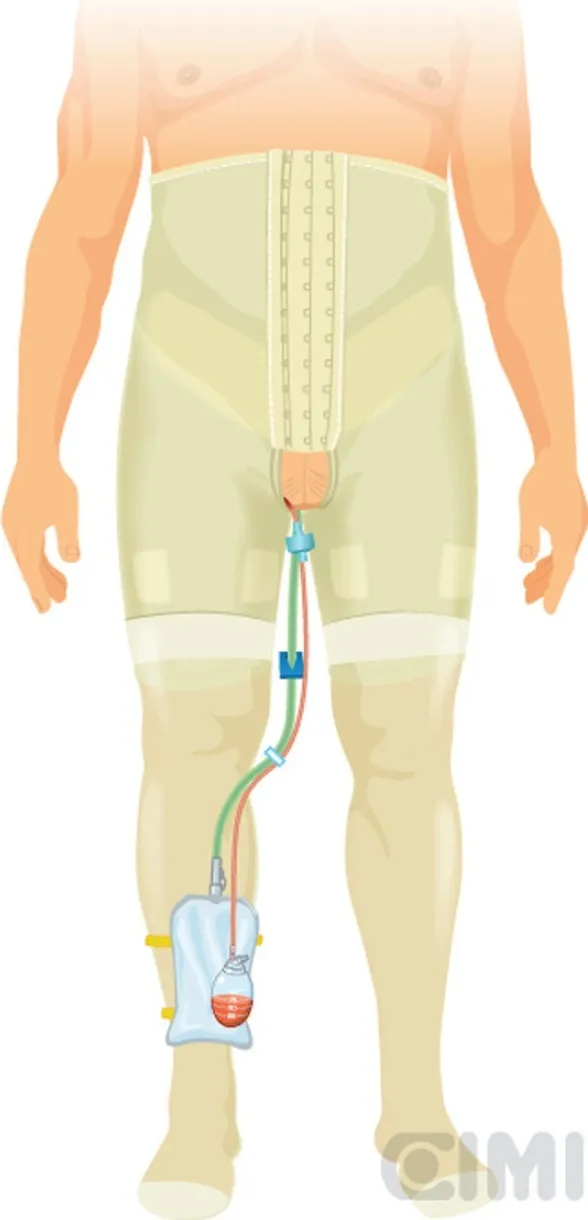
Placement of elastic compression stockings, showing drain output and Foley catheter.
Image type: radiology (ct)